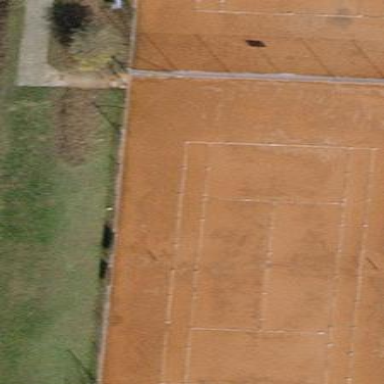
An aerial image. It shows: Tennis court on the leisure land pitch.